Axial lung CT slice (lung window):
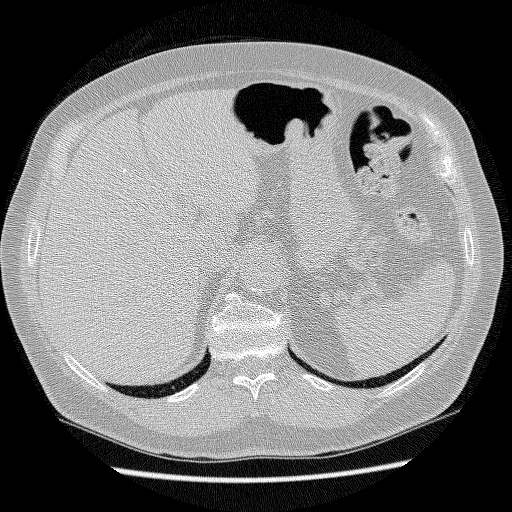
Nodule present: no